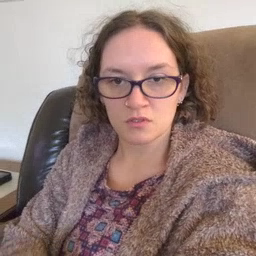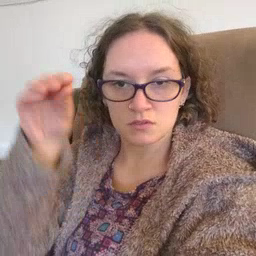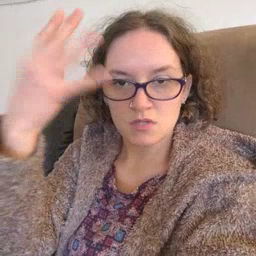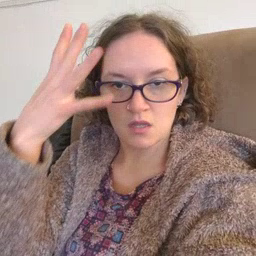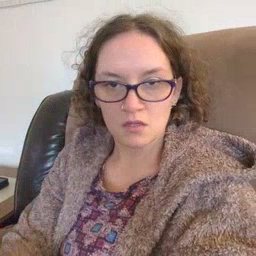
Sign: sun